Question: I signed in to GitHub with my email which has got banned couple of months ago, then after i signed in, i tried to sign out and sign in again with my another Gmail account but it kept showing me this error

I tried to solve it by myself by getting into settings and figure out what really is wrong, but the setting icon didn't even appear when i clicked on my account. I also tried to watch YouTube videos to see if i could find any video that could help me solve this problem but there didn't seem to be one.
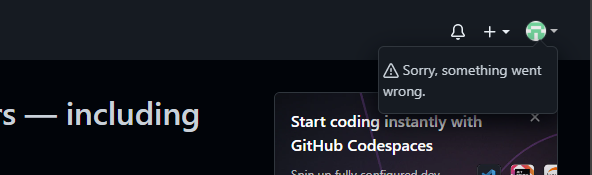
Answer: Here are some things you can try doing:
1. Try refreshing your page using CTRL + Shift + R (if using Google Chrome)
2. Try logging in with another device.
3. Try logging in with another IP address (A VPN may be used)
4. Try logging in with a third account. If the issue persist, you should contact GitHub support here